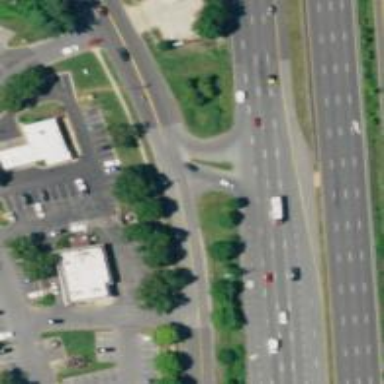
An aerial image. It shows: Trunk link highway.